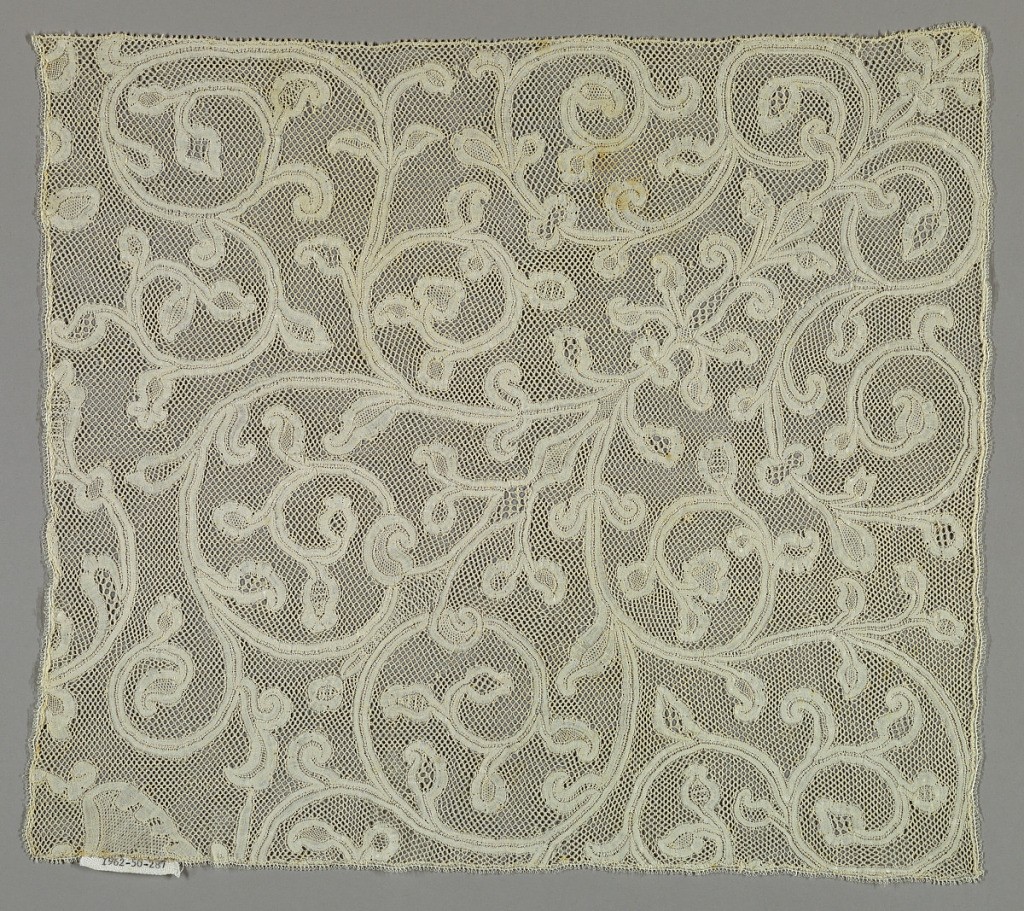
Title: Fragment
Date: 18th century
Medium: linen Technique: bobbin lace, discontinuous tape
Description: Fragment of a large scale foliated scroll pattern in diagonal, symmetric arrangement.